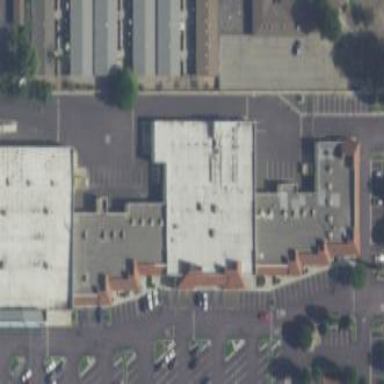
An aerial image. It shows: Commercial building.